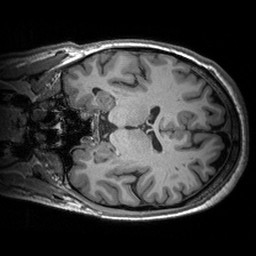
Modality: T1w
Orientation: coronal
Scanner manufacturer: siemens
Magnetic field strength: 3 T
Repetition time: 2.53 s
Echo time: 0.00288 s